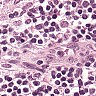
Metastatic tissue present: no